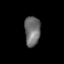
Tissue: lung
Cell type: Endothelial cells
Senescence score: 0.2185
Nuclear area (px): 457
Mean DAPI intensity: 110.431